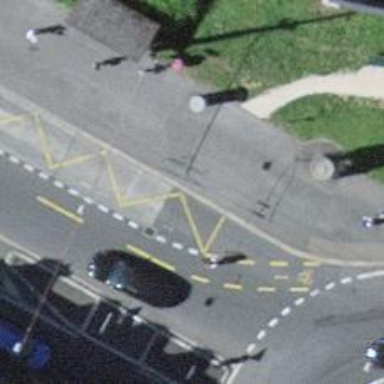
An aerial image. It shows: Kerb serving as barrier.